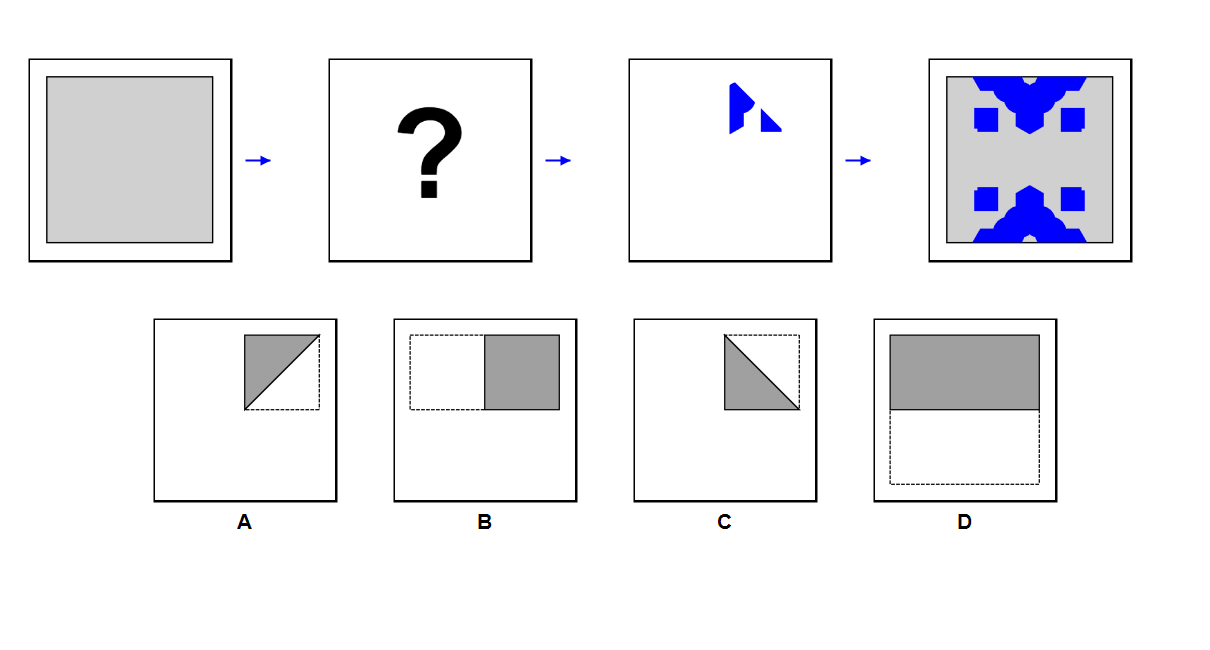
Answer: A